Field crop: tomato
Growth stage: 1
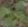
Species: solanum